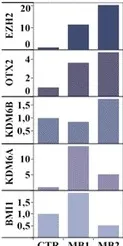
Gene expression analysis of MB1 and MB2. Histograms show mRNA levels of the indicated genes in MB1 and MB2 compared to normal cerebella (average of n = 7) as control (CTR). Epigenetic modifiers.
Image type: chart (chart)